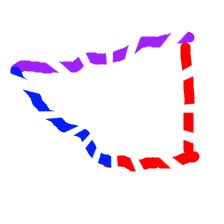
Shape: trapezoid